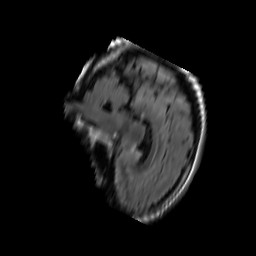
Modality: FLAIR
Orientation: sagittal
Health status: ill
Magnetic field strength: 3 T